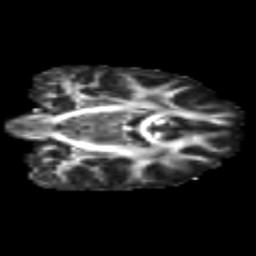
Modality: FA
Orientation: coronal
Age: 31
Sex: female
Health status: healthy